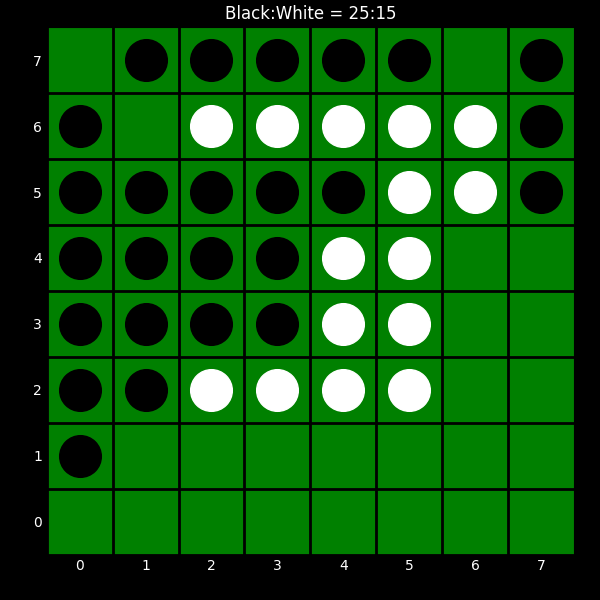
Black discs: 25
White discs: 15